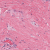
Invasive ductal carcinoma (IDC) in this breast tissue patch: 0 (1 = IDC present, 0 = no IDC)